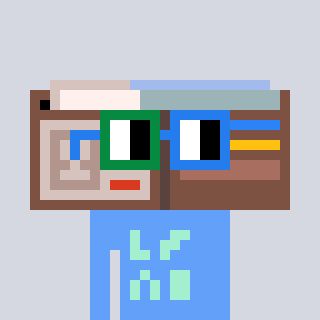
a pixel art character with square green and blue glasses, a wallet-shaped head and a blue-colored body on a cool background